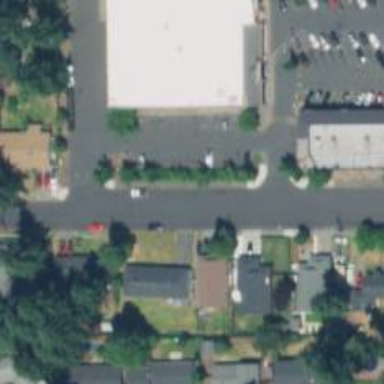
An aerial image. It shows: Residential road with sidewalk on the left side.